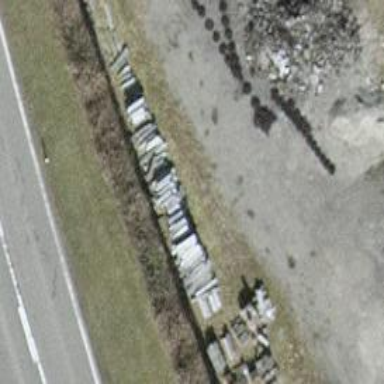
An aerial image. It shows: Hedge barrier.